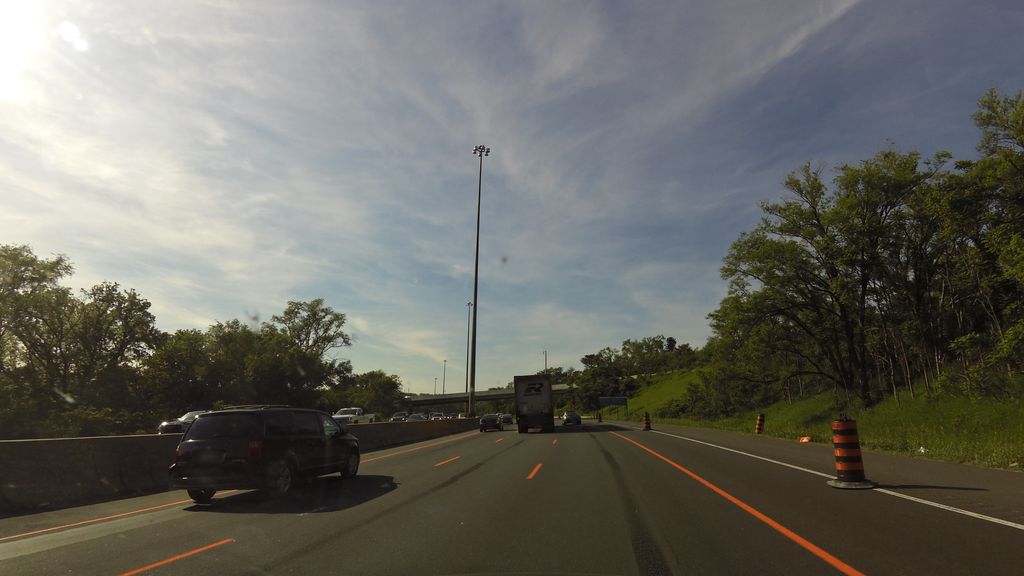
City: hamilton